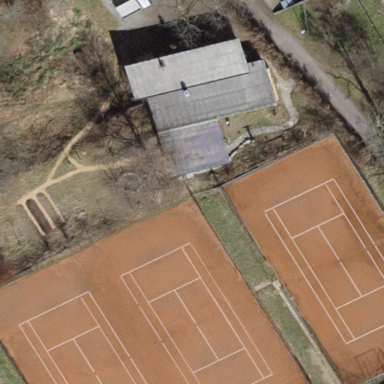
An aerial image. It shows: Tennis court on the leisure land pitch.